Question: I have enabled multi tenant access to my app in azure portal and now i'm able to access my app from other active directory users.I mean multi tenant access is working.
I enabled multi tenant access to my app like as shown in image:

But now i need to restrict some user from other tenants.
I tried so many articles but i didn't get correct result
I followed this article but here i didn't get how to add users to the Tenant restrictions
<URL>
Any answer appreciated
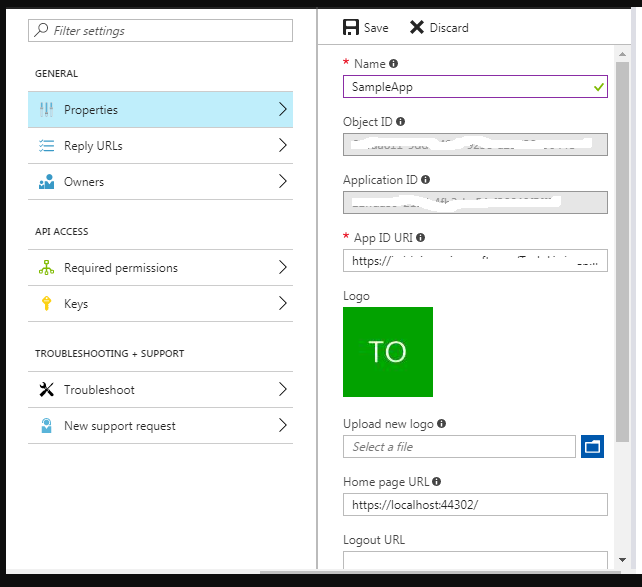
Answer: AAD Enables you, as an Administrator of a Tenant, to control which applications users in your tenant are able to access.
However, it does not enable you, as a Multi-Tenant App Developer, to control what kinds of tenants or users can authenticate to your app. Instead, you must build that logic into your application, using details from the Graph API to learn about the logged in user, which tenant they are from, what groups they are a part of, etc...
<URL>